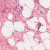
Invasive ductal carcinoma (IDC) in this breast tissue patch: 0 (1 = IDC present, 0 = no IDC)